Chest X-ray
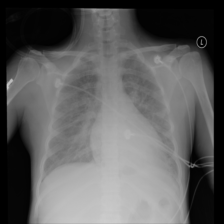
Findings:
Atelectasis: negative
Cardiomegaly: negative
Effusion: negative
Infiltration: negative
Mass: negative
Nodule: negative
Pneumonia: negative
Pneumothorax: negative
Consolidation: negative
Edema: negative
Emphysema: negative
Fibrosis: negative
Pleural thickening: negative
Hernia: negative